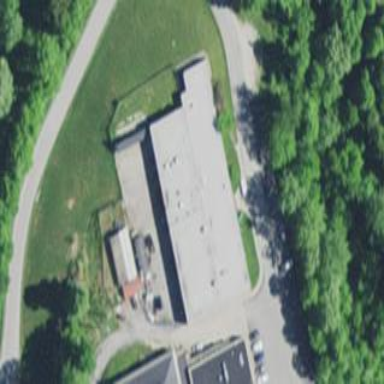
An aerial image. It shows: School building.